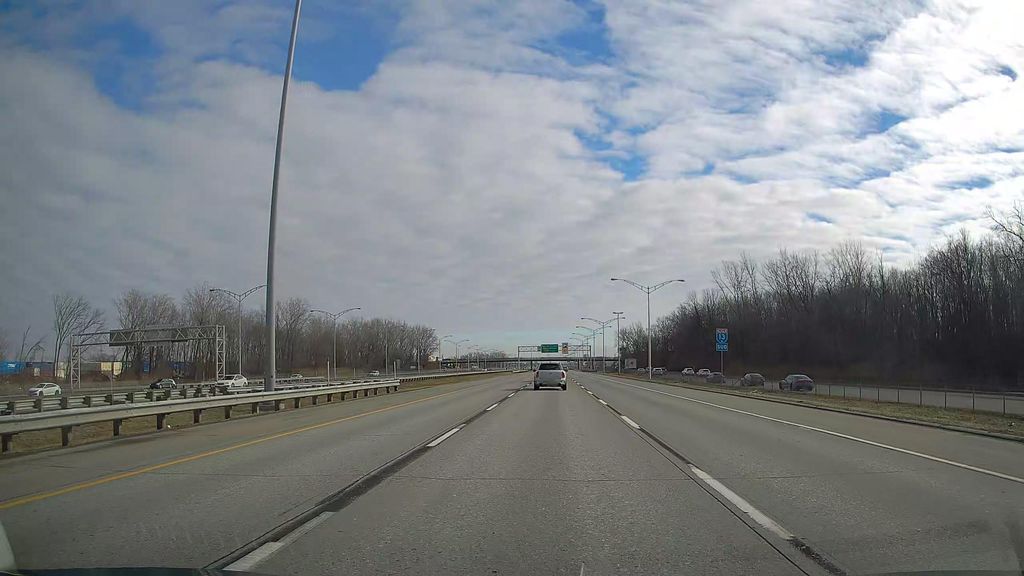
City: montreal